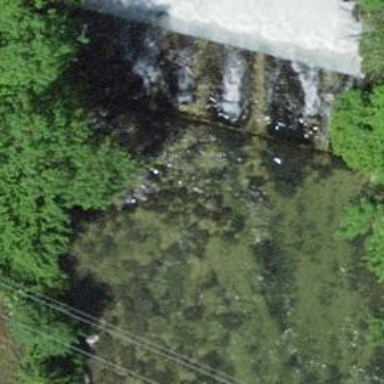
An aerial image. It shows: Weir along the waterway.